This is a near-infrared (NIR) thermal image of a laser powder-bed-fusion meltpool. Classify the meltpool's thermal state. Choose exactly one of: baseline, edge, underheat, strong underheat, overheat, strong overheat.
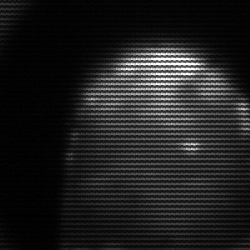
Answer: edge